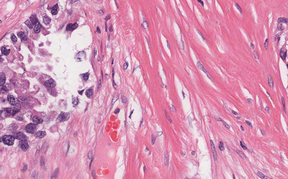
Tumor epithelial tissue: yes
Tumor-associated stroma tissue: yes
Normal tissue: no